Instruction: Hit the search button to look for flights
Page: home
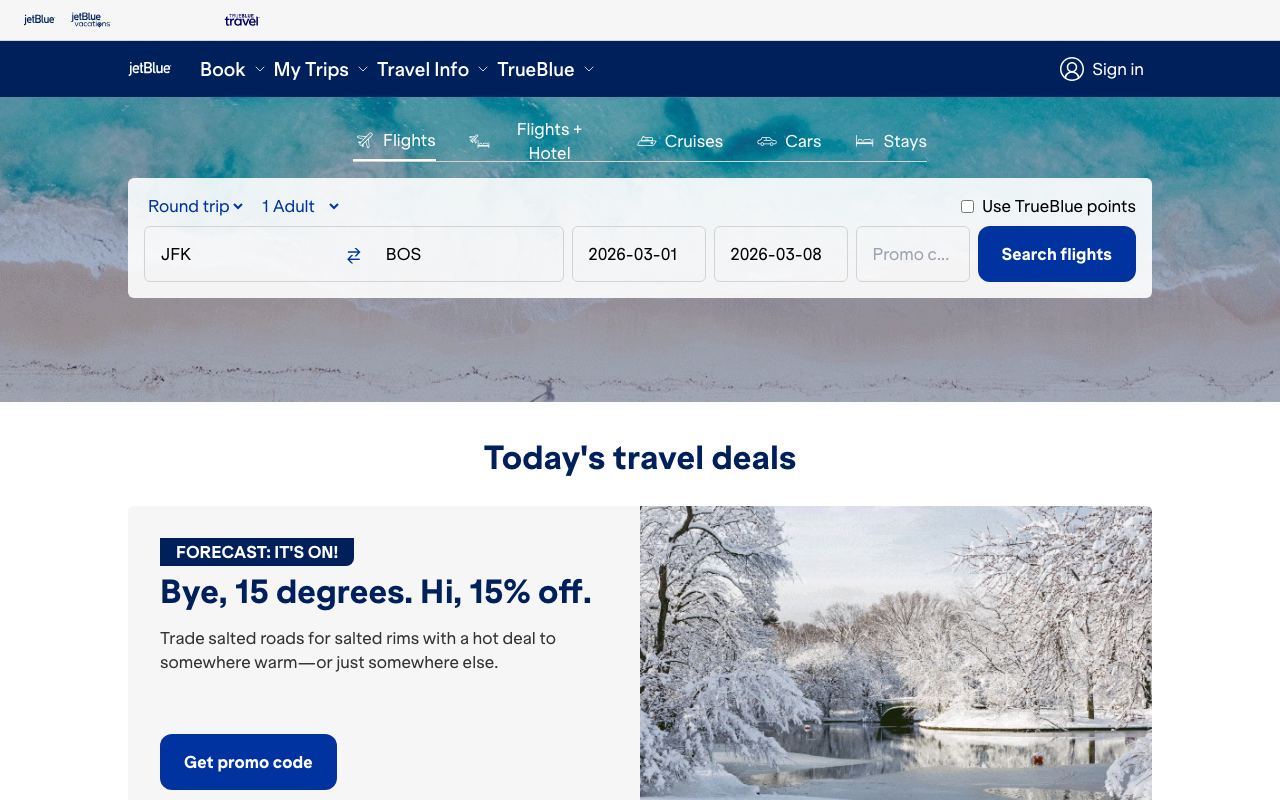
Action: click